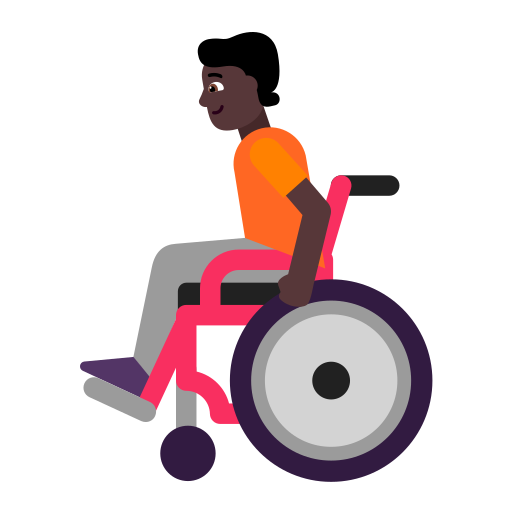
person in manual wheelchair flat dark